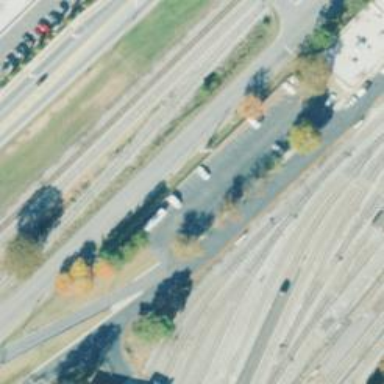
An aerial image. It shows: Yard area with electrified rail tracks.